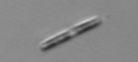
Label: pennate